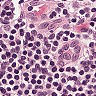
Metastatic tissue present: no